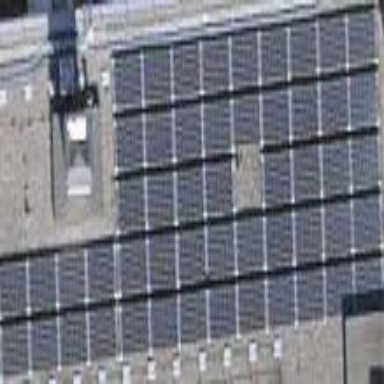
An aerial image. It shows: Solar power generator.